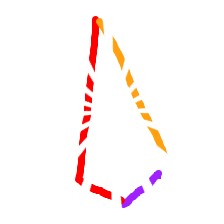
Shape: kite